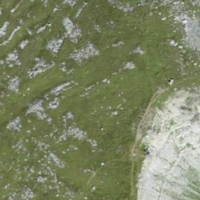
EUNIS habitat code: 50
Species observed at this site:
Tachymarptis melba
Selaginella selaginoides
Draba aizoides
Gypaetus barbatus
Geum montanum
Gentiana clusii
Anthus spinoletta
Aquila chrysaetos
Montifringilla nivalis
Aglais urticae
Pyrrhocorax graculus
Prunella collaris
Gentiana verna